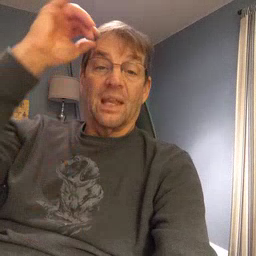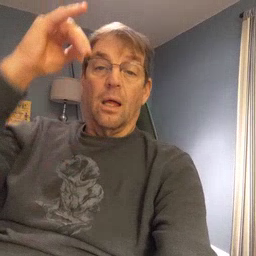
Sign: cow